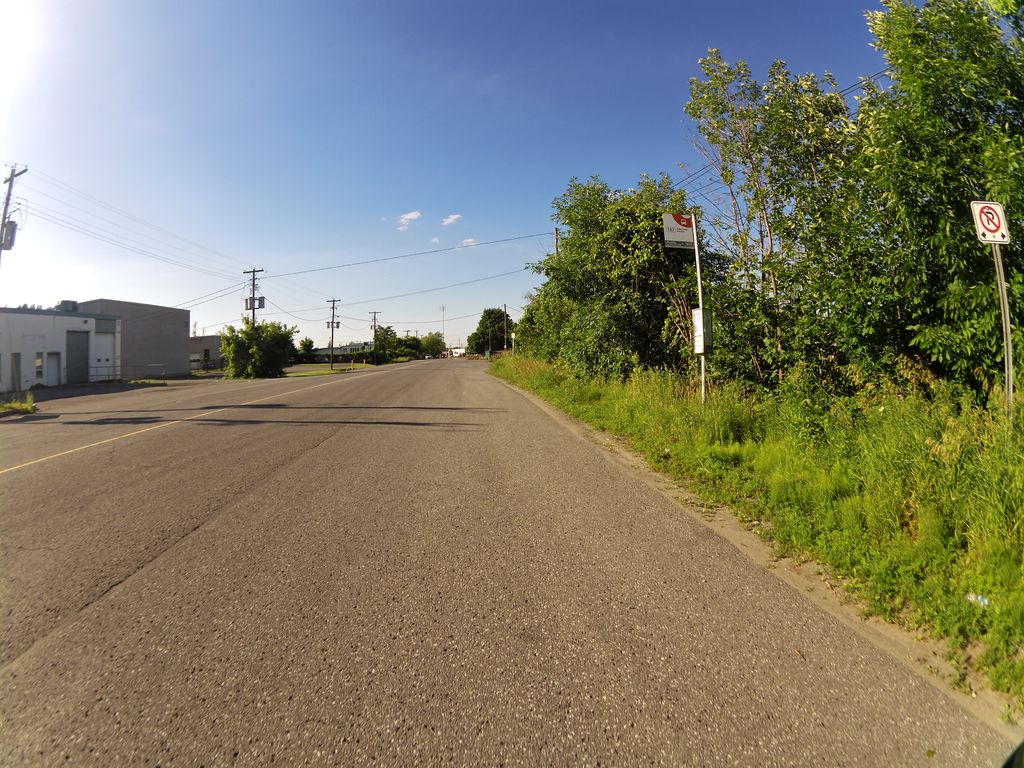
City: ottawa-gatineau